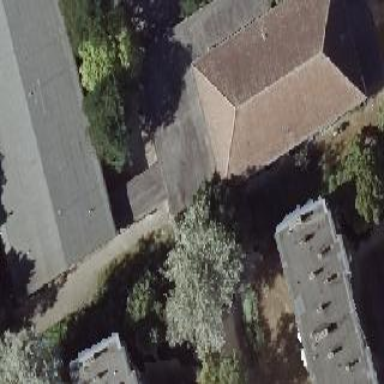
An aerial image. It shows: School building.